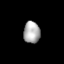
Tissue: lung
Cell type: Endothelial cells
Senescence score: 0.6005
Nuclear area (px): 349
Mean DAPI intensity: 174.335